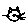
Label: cat